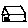
Label: house